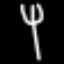
Label: fork